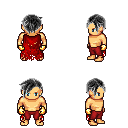
a pixel art fantasy rpg character, male body template, human, tanned skin, red tattered cape, red pants, gray pixie cut hairstyle, gold gloves, four views (front, back, left, right), 2x2 character sprite sheet, small pixel art, hard edges, no anti-aliasing